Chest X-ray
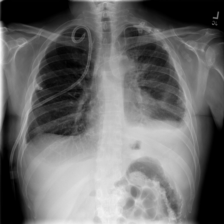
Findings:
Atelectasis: negative
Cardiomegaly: negative
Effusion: negative
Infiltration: negative
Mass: negative
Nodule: negative
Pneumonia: negative
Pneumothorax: negative
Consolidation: negative
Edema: negative
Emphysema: negative
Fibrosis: negative
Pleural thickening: negative
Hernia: negative